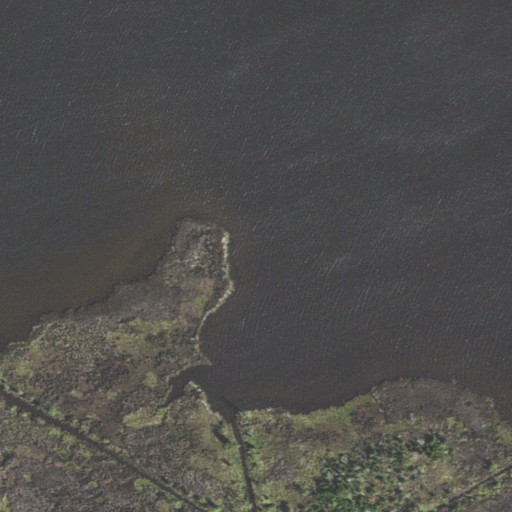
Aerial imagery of cape in North Carolina named Dead Duck Point containing open water, herbaceous wetlands, and woody wetlands